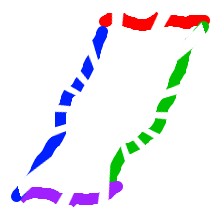
Shape: parallelogram